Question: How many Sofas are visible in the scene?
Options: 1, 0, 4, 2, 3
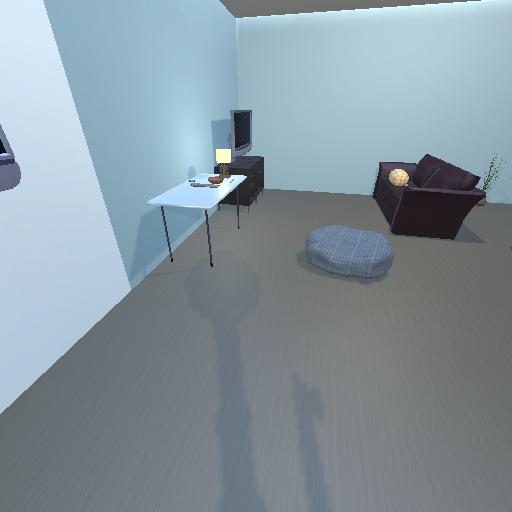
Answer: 1